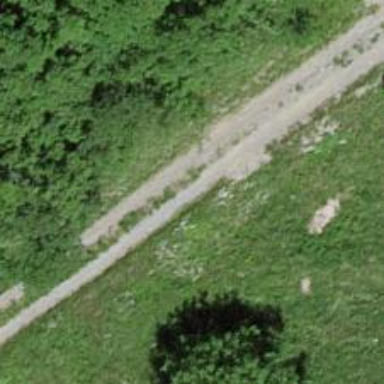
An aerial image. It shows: Track road made of fine gravel.